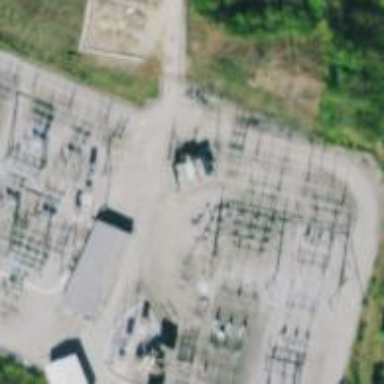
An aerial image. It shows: Switch used for power control.